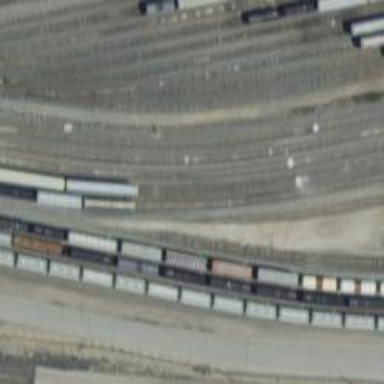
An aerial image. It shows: Railway yard.